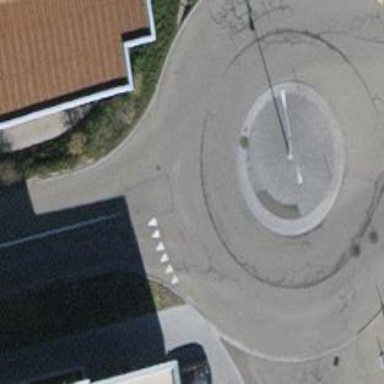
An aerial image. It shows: Tertiary road leading to roundabout junction.